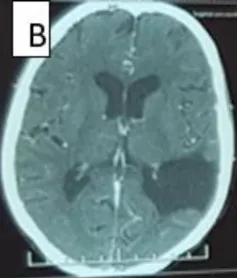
Cerebral CT scan. And a left temporoparietal porencephalic cyst.
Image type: radiology (ct)